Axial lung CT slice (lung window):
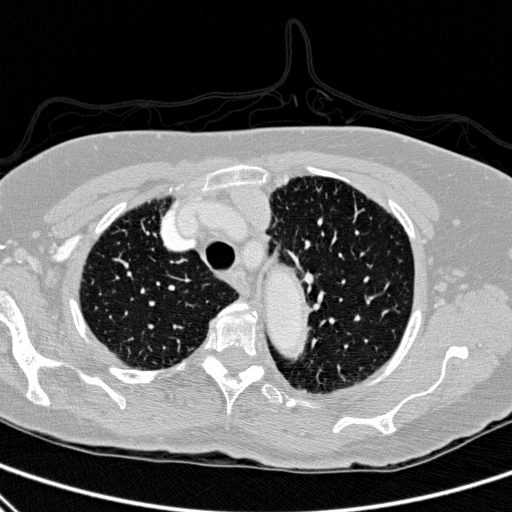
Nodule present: no